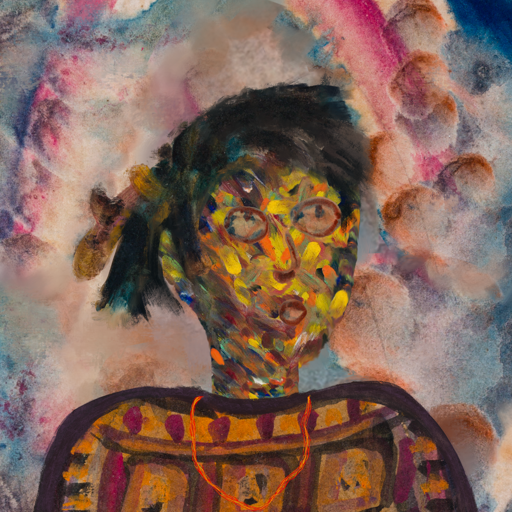
Background: Rupkatha, Head And Neck Side: An_Impression, Face Side: Orphan, Bust: Doll, Hair Side: Pipe, Head Accessory: Blank, Second Necklace: Gypsy_Mother_2, Necklace: Blank, Baby: Blank